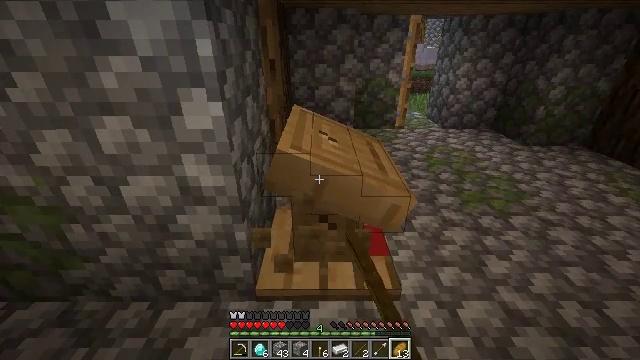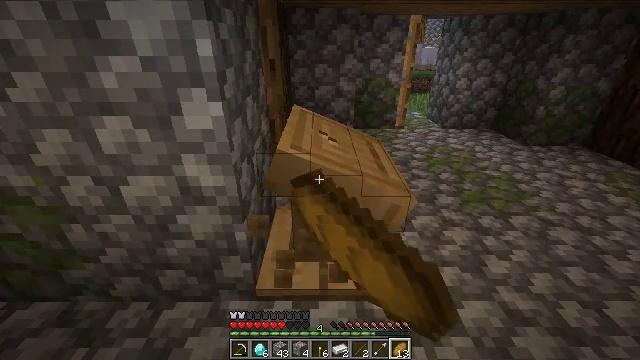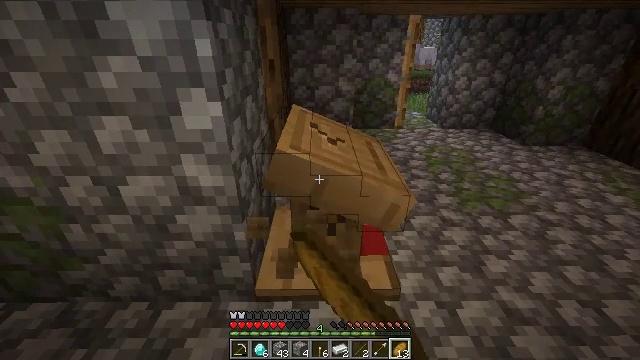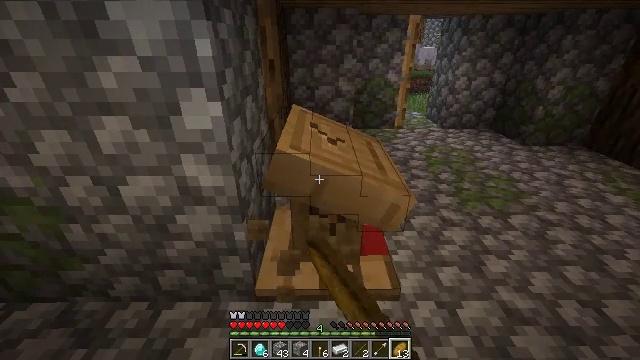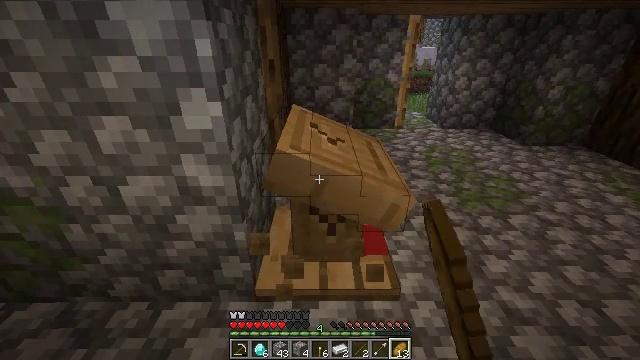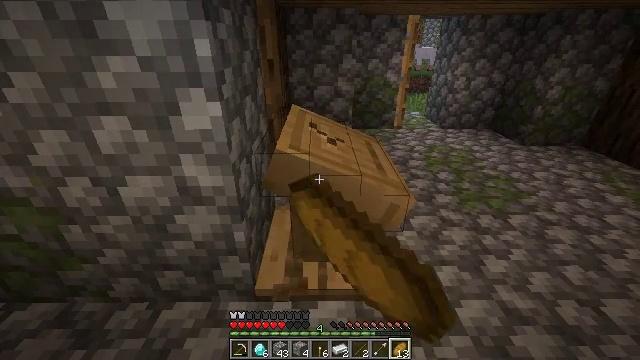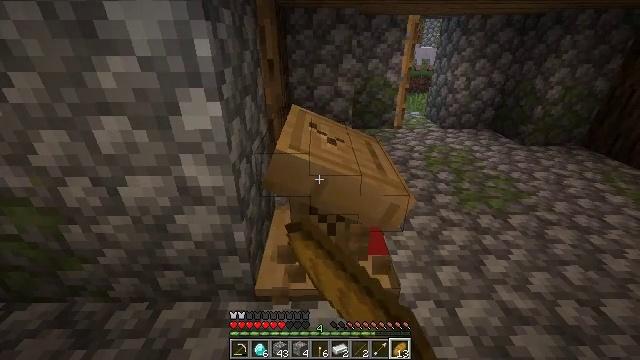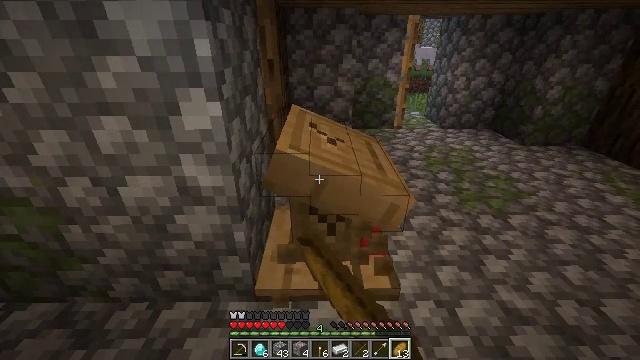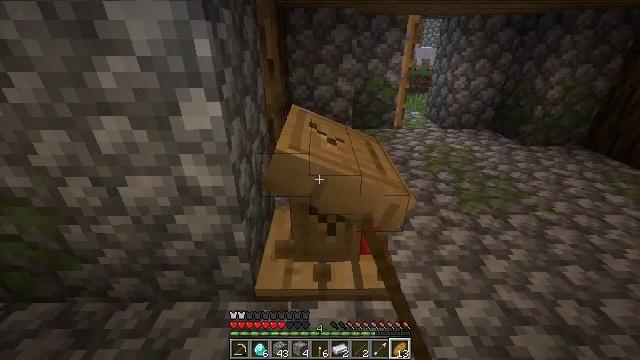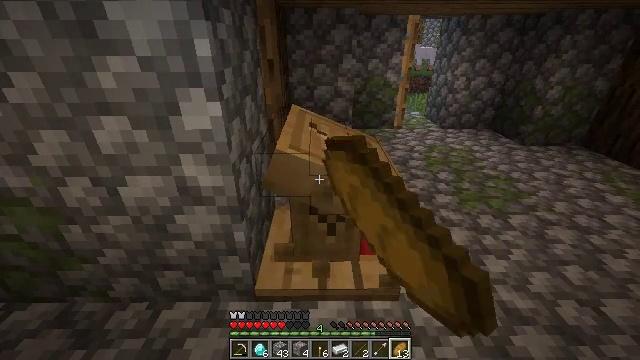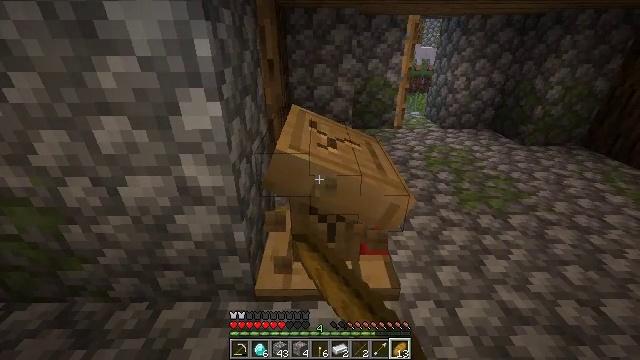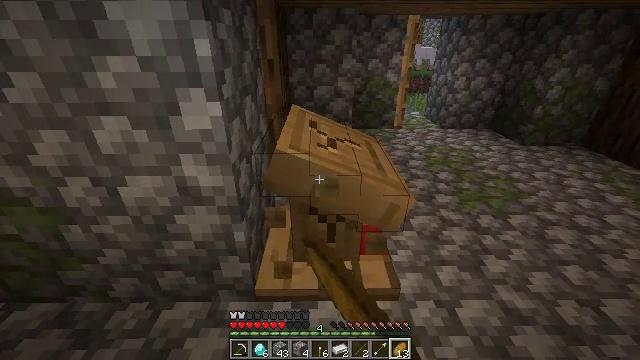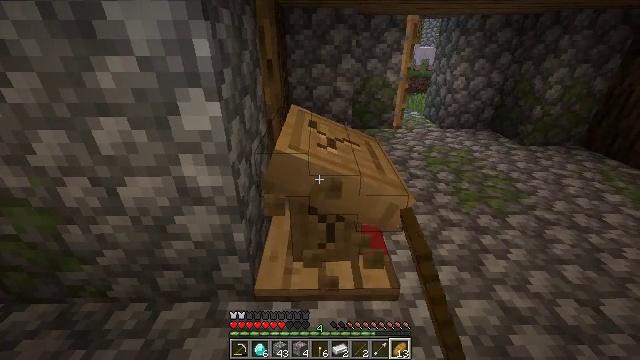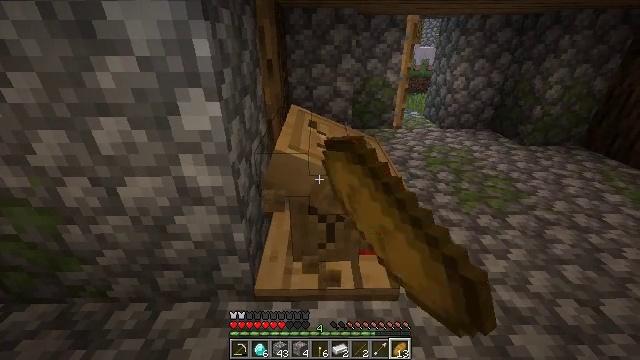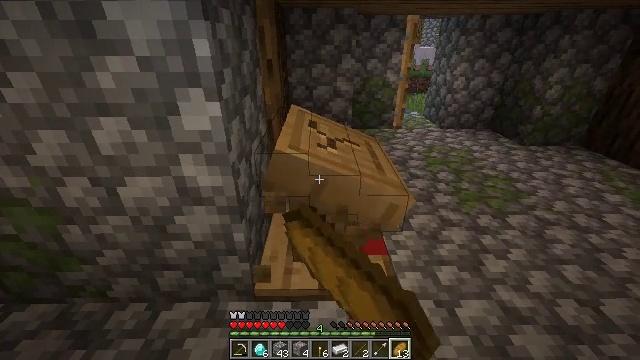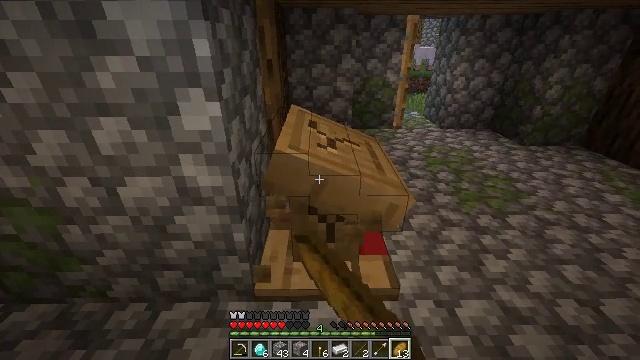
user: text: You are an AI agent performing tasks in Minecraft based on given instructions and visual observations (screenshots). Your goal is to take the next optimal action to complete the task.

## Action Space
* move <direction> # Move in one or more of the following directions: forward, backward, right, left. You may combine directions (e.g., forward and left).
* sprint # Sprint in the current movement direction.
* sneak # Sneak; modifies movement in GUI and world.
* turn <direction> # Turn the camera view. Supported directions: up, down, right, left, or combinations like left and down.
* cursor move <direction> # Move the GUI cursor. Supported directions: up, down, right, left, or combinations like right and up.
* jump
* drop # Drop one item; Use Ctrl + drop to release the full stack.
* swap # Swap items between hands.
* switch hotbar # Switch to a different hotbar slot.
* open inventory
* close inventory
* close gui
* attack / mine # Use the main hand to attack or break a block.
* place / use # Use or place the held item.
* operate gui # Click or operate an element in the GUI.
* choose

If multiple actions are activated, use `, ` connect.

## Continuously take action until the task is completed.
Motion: motion action
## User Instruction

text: Left-click to mine the lectern.
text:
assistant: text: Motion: attack / mine
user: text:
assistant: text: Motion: attack / mine
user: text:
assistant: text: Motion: attack / mine
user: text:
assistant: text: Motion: attack / mine
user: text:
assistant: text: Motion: attack / mine
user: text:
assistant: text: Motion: attack / mine
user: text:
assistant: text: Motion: attack / mine
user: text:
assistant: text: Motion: attack / mine
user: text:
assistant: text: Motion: attack / mine
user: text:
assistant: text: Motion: attack / mine
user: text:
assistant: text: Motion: attack / mine
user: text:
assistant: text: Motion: attack / mine
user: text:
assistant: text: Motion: attack / mine
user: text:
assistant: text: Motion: attack / mine
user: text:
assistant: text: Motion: attack / mine
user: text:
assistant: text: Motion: attack / mine
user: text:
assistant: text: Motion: attack / mine
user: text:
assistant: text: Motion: attack / mine
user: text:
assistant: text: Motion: move forward and move right, attack / mine
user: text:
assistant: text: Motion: move forward and move right, attack / mine
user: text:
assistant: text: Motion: move forward and move right, turn left and down, attack / mine
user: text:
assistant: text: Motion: move forward and move right, turn left and down, attack / mine
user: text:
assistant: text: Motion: turn left and down, attack / mine
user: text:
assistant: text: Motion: turn left and down, attack / mine
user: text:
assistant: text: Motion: turn left and down, attack / mine
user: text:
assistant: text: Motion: turn left and down, attack / mine
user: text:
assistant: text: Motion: turn left, attack / mine
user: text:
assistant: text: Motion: attack / mine
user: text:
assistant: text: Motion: attack / mine
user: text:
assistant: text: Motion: attack / mine